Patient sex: M
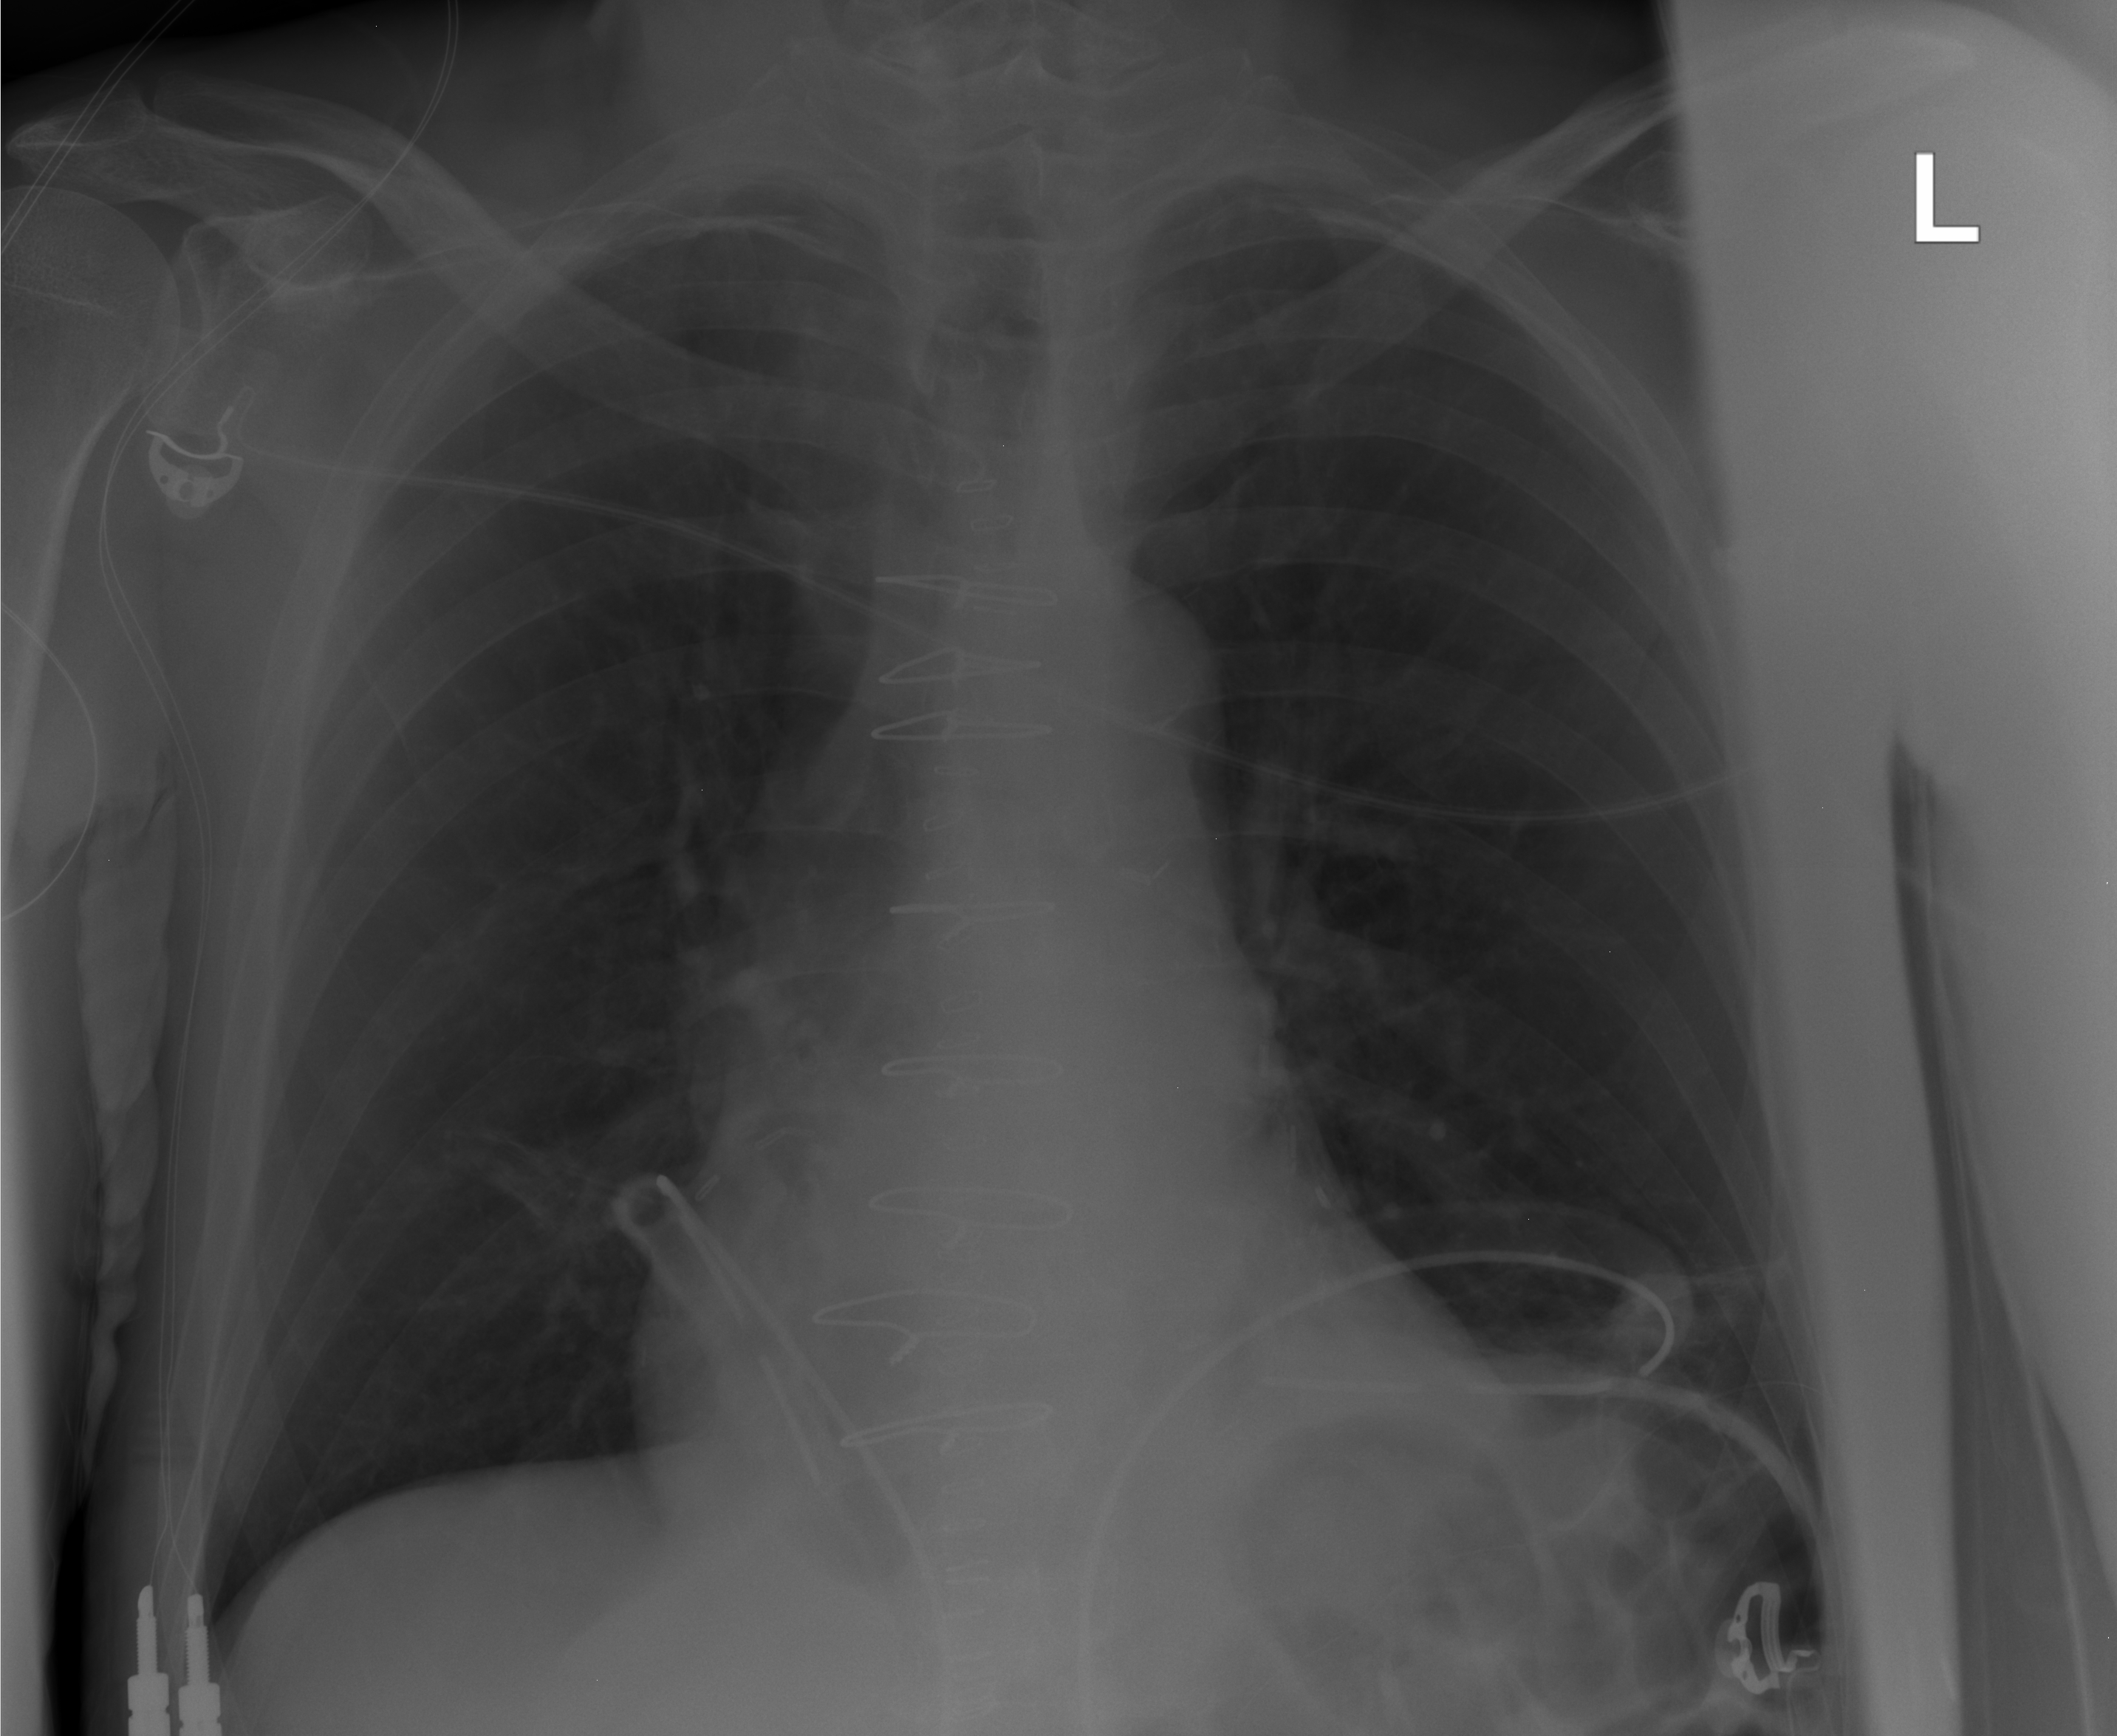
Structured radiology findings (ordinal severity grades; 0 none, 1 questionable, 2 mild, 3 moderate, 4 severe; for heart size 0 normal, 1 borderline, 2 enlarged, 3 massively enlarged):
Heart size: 0
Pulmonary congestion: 0
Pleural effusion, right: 0
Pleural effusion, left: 0
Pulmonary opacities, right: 0
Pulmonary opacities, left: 0
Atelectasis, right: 0
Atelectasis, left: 2